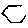
Label: hexagon